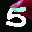
Label: 5